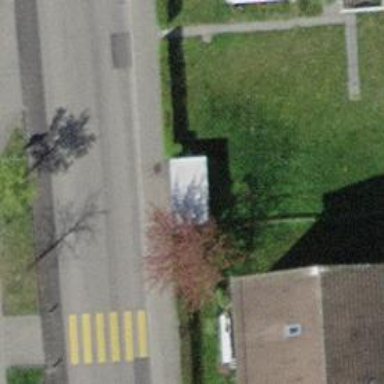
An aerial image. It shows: Bus stop with sheltered platform for public transport.